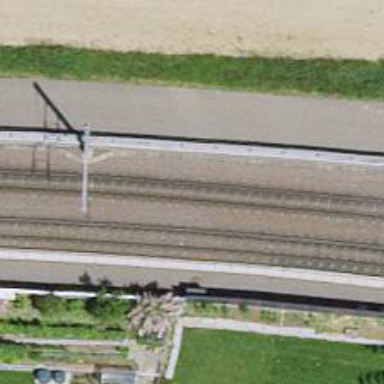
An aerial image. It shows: Tram railway with 1 track and contact lines for electrification.